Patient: sex M, age 36
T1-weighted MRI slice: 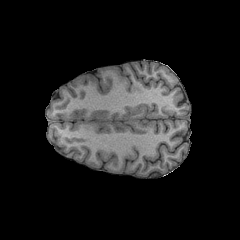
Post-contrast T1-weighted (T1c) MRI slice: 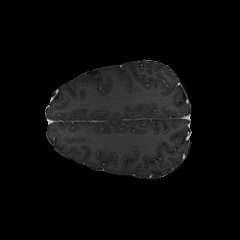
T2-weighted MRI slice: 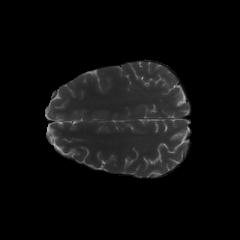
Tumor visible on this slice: no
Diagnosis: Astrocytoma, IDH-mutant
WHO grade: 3